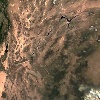
Label: land